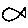
Label: fish